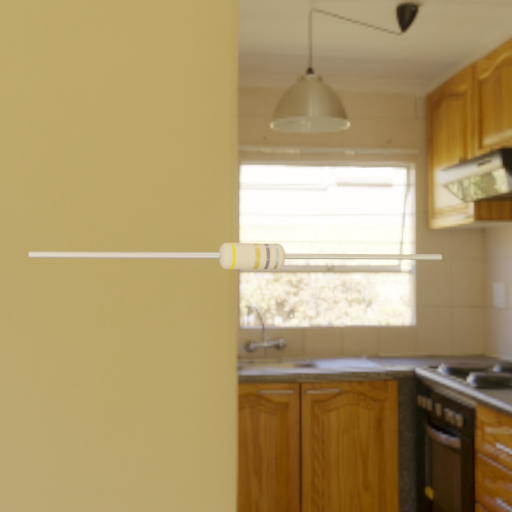
Resistor colour bands (in order): yellow, gold, gray, silver